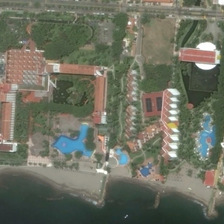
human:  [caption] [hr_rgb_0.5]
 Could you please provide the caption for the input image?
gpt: many green trees and buildings with swimming pools are near a beach .

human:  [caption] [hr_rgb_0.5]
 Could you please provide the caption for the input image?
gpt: many green trees and buildings with swimming pools are near a beach .

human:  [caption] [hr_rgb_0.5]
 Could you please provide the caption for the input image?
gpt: many green trees and buildings with swimming pools are near a beach .

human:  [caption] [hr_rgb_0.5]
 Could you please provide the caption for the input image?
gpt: many green trees and buildings with swimming pools are near a beach .

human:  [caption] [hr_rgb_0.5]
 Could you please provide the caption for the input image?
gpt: many green trees and buildings with swimming pools are near a beach .